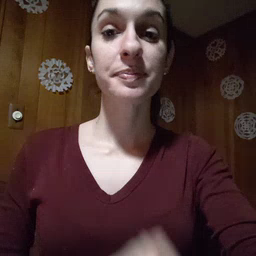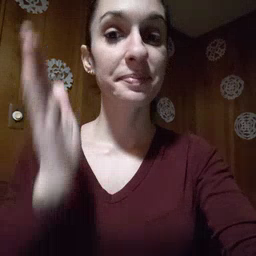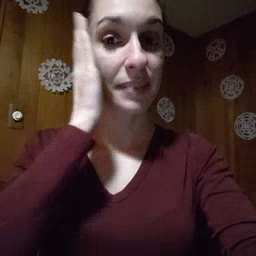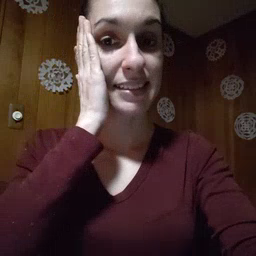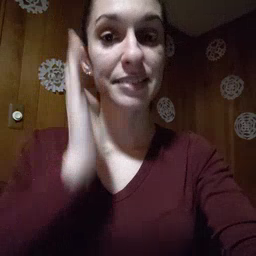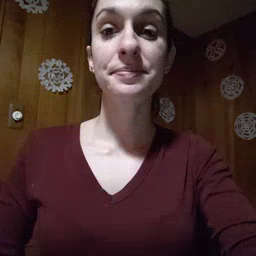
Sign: bed